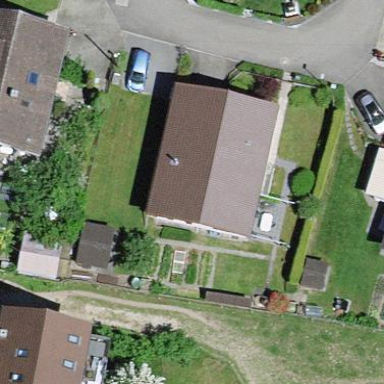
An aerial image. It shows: Residential building.